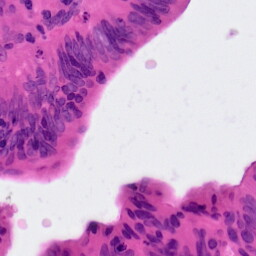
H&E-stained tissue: Colon